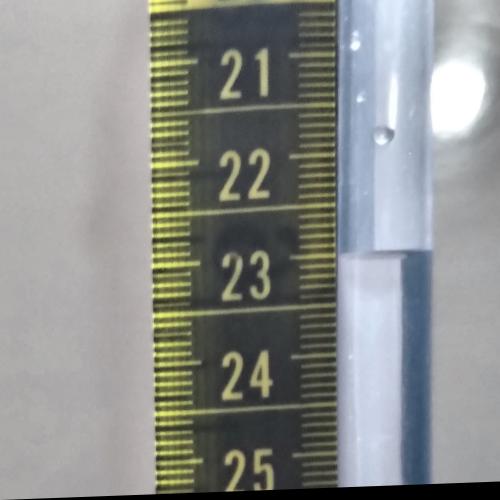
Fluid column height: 23.0 cm